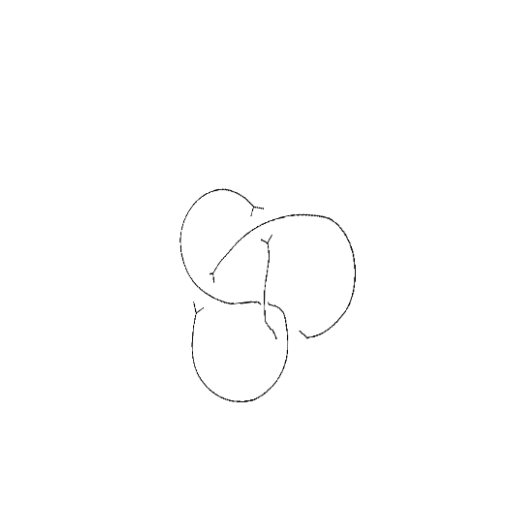
Crossing number: 4